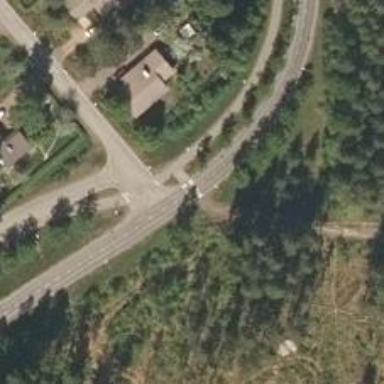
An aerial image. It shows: Asphalt footway with marked crossing.